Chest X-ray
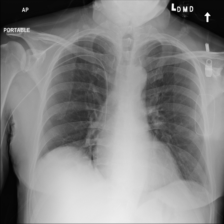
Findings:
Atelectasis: negative
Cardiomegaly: negative
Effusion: negative
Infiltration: negative
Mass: negative
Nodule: negative
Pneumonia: negative
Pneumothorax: negative
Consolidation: negative
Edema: negative
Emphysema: negative
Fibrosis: negative
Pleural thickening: negative
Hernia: negative